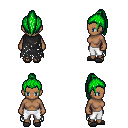
a pixel art fantasy rpg character, female body template, human, dark skin, black tattered cape, white pants, green long topknot hairstyle, gray slippers, four views (front, back, left, right), 2x2 character sprite sheet, small pixel art, hard edges, no anti-aliasing